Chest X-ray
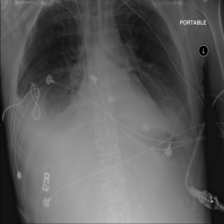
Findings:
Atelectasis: positive
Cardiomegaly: negative
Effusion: positive
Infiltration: negative
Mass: negative
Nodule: negative
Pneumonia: negative
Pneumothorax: negative
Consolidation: positive
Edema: negative
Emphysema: negative
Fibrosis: negative
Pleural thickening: negative
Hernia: negative